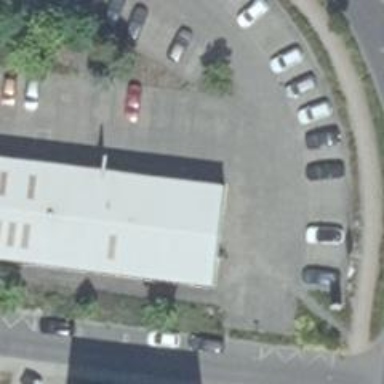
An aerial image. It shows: Building housing car shop providing dealer and repair services.